Question: I have small requirement: I need add image over(up) the another image through javascript. Please give me the suggestion!

'''
function sampleImage()
{
document.getElementById('img1').innerHTML='<img src="C:\Users\rajasekhark\Desktop\assets\images\Cock.png" />';
}
'''
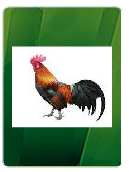
Answer: You should do (I saw jquery tag):
'''
$("#img1 img").first().prop("src", "C:\Users\rajasekhark\Desktop\assets\images\Cock.png");
'''
And an advice: DO NOT use full path to your local disk ...